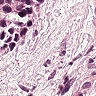
Metastatic tissue present: yes